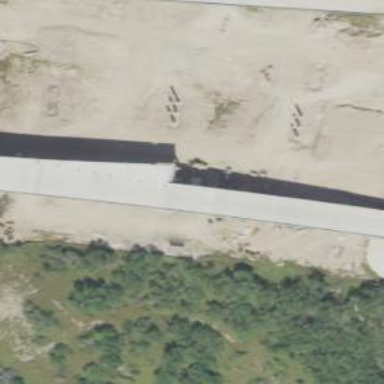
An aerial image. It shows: Bridge.